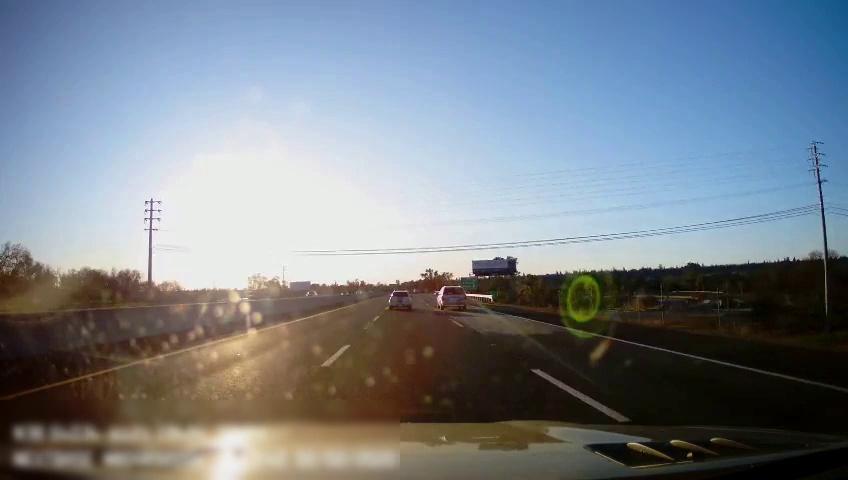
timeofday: Day
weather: Cloudy
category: Drivable Space
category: Vehicles | Car
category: Vehicles | Car
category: Vehicles | SUV
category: Lanes | Alternate Lane
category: Lanes | Current Lane
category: Lanes | Current Lane
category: Lanes | Alternate Lane
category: Traffic | Signs
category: Traffic | Signs